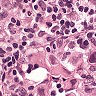
Metastatic tissue present: yes